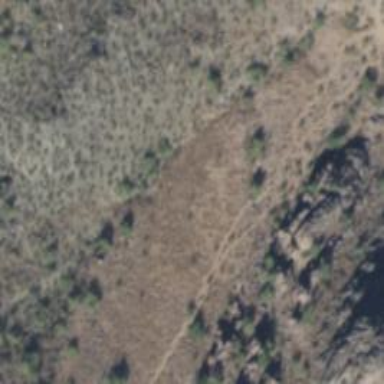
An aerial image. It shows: Hiking trail path.